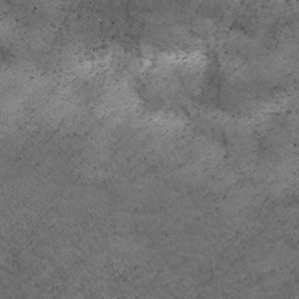
Label: non_frost